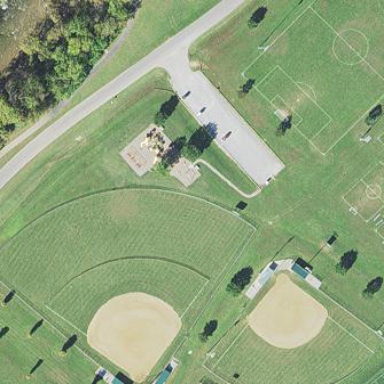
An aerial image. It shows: Baseball pitch for leisure and sports activities.